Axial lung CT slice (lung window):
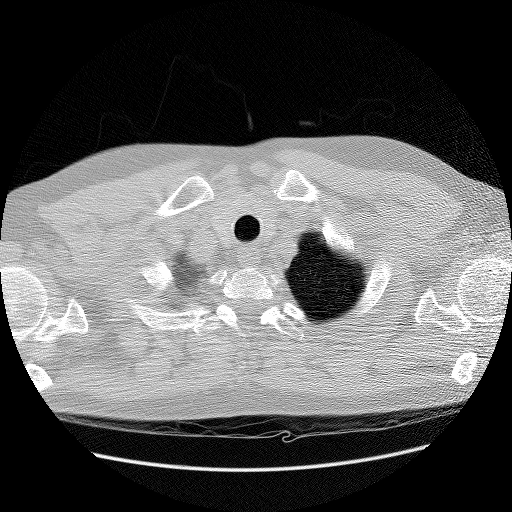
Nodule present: no